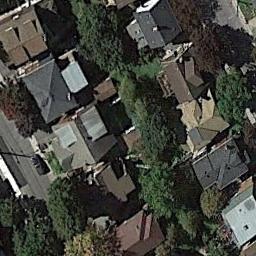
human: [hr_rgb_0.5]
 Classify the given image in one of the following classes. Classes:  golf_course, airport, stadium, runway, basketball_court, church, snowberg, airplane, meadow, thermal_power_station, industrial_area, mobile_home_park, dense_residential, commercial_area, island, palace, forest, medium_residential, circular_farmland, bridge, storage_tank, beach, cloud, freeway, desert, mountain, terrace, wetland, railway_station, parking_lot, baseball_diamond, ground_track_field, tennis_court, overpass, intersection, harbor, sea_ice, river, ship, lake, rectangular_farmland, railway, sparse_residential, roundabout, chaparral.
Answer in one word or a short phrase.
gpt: medium_residential